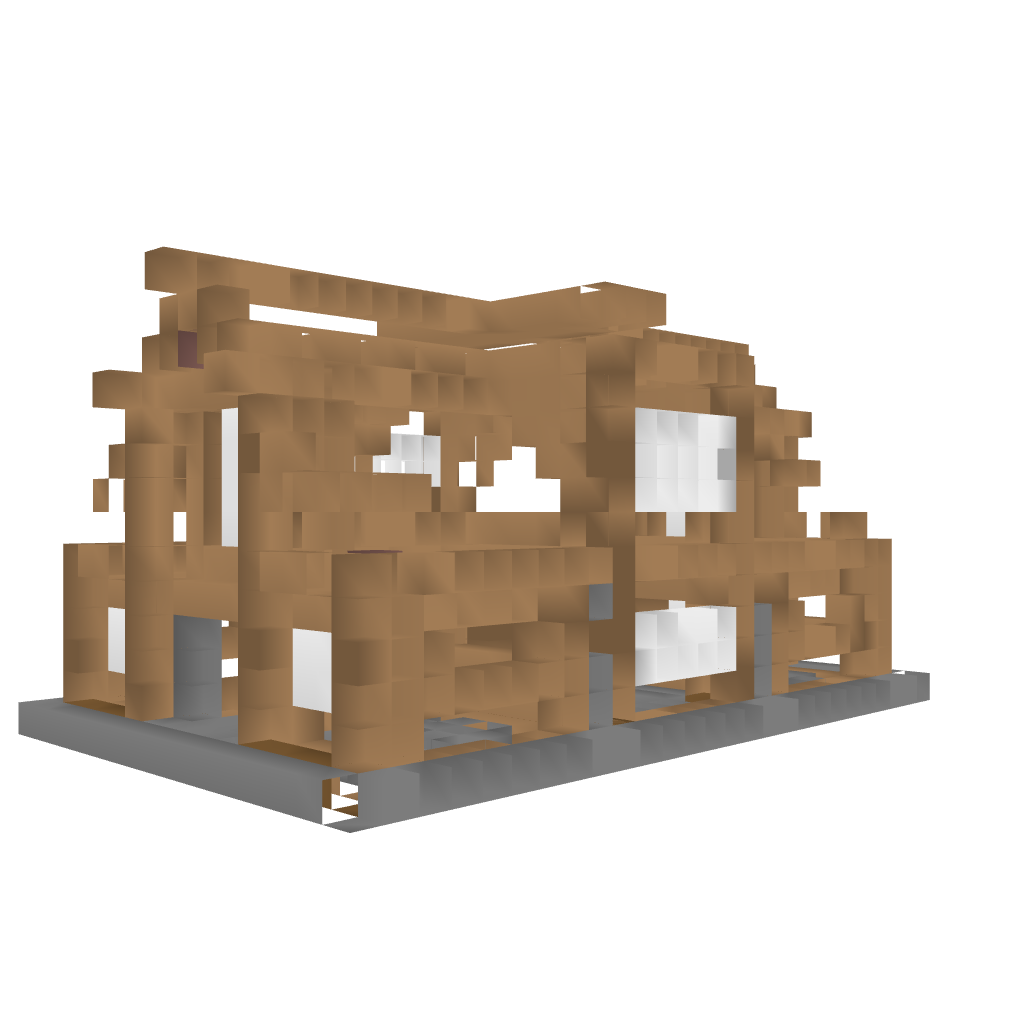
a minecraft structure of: Rustic Barn good quality